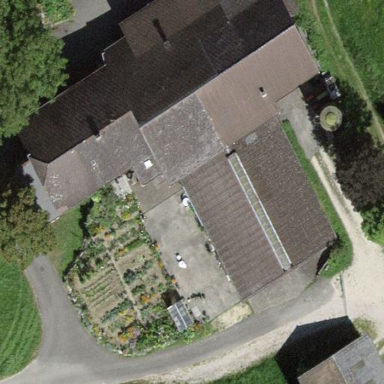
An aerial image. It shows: Farmyard area.